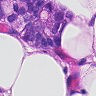
Metastatic tissue present: yes